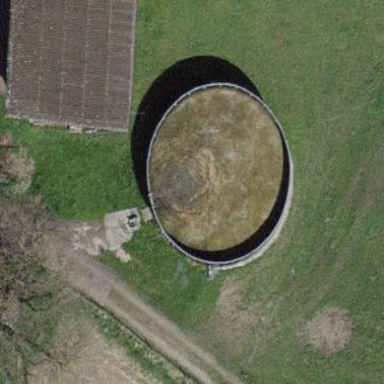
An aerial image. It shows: Silo.